四年级 · 立体几何学
如图分别是从两个角度观看同一粒骰子，当“ 3 ”点的骰子面向上时，底面的数字是甚么？

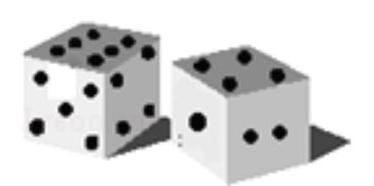
答案: 解底面的数字是 4

【详解】略